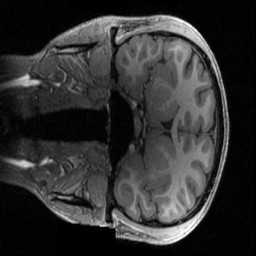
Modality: T1w
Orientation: coronal
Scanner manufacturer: siemens
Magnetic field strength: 3 T
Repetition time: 2.4 s
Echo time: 0.00222 s